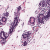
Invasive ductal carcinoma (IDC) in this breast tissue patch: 0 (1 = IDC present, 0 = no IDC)